Interaction volume radius: 5 \u00c5
Interaction volume height: 35 \u00c5
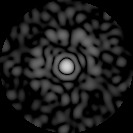
Disorder parameter: 0.814